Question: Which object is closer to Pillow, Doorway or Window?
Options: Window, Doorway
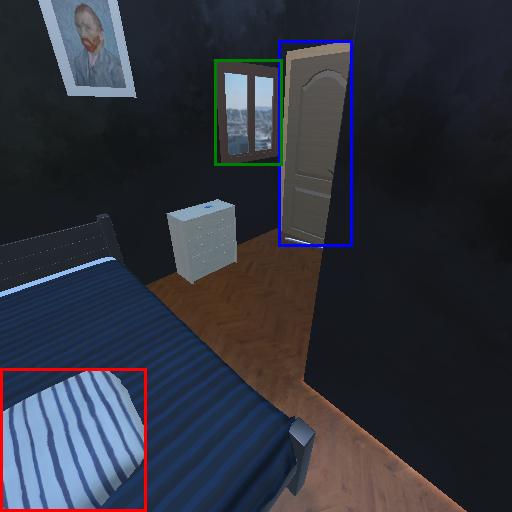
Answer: Window